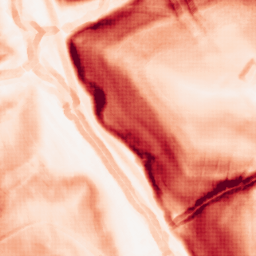
Category: morphological
Decomposition family: morphological_gradient
Decomposition parameters: size: 5
shape: diamond
Upsampling method: sinc_blackman
Upsampling parameters: scale: 8
kernel_size: 16
Upsampling scale: 8